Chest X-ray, PA view. Patient: 49 years old, sex M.
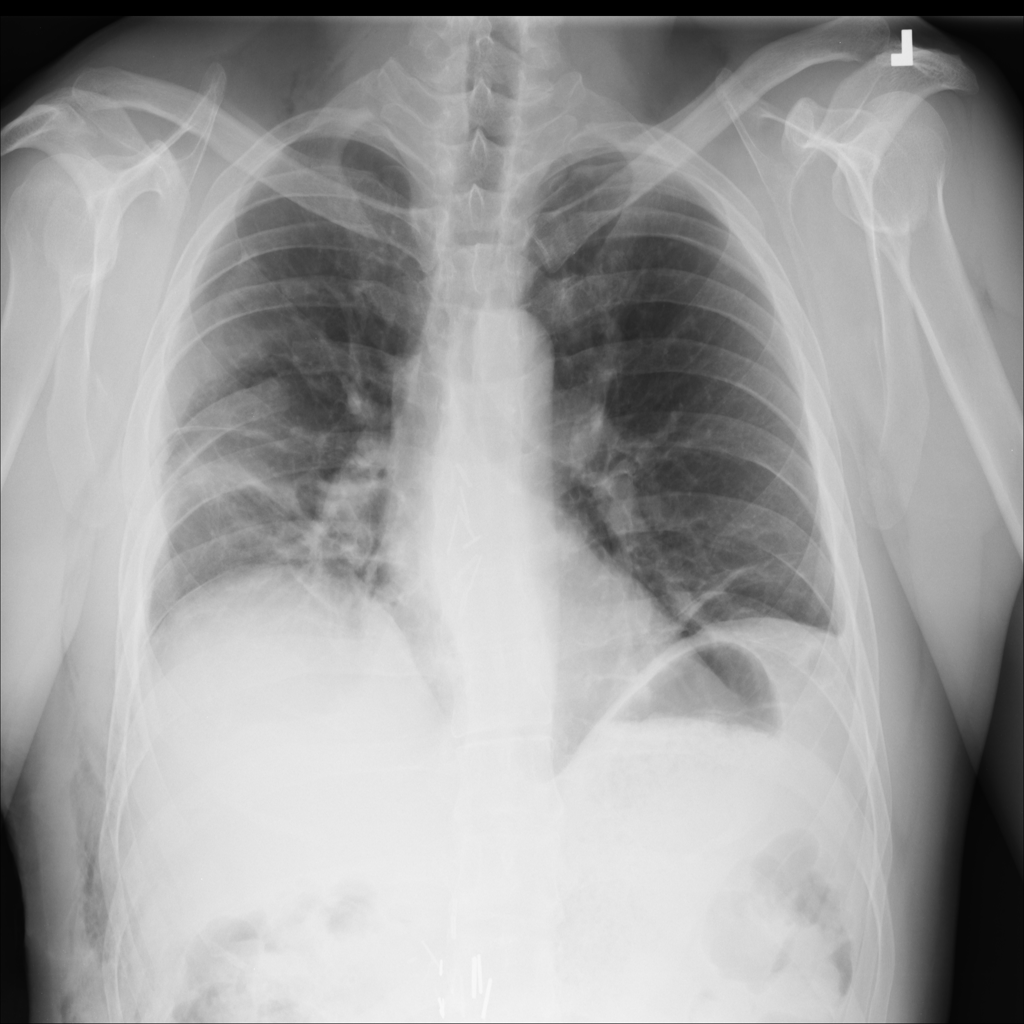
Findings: Atelectasis